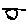
Label: line